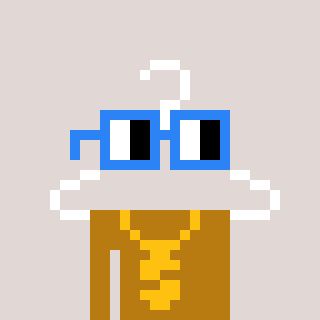
a pixel art character with square blue glasses, a hanger-shaped head and a gold-colored body on a warm background